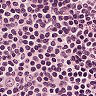
Metastatic tissue present: no